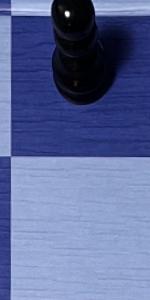
Label: Empty